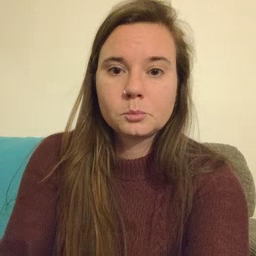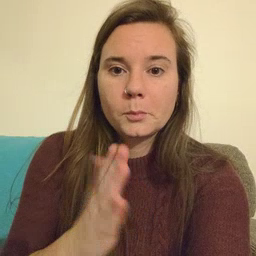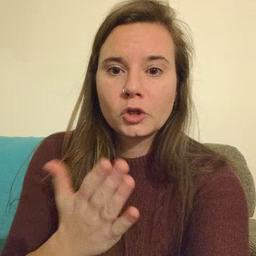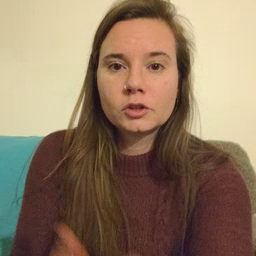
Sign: book